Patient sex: M
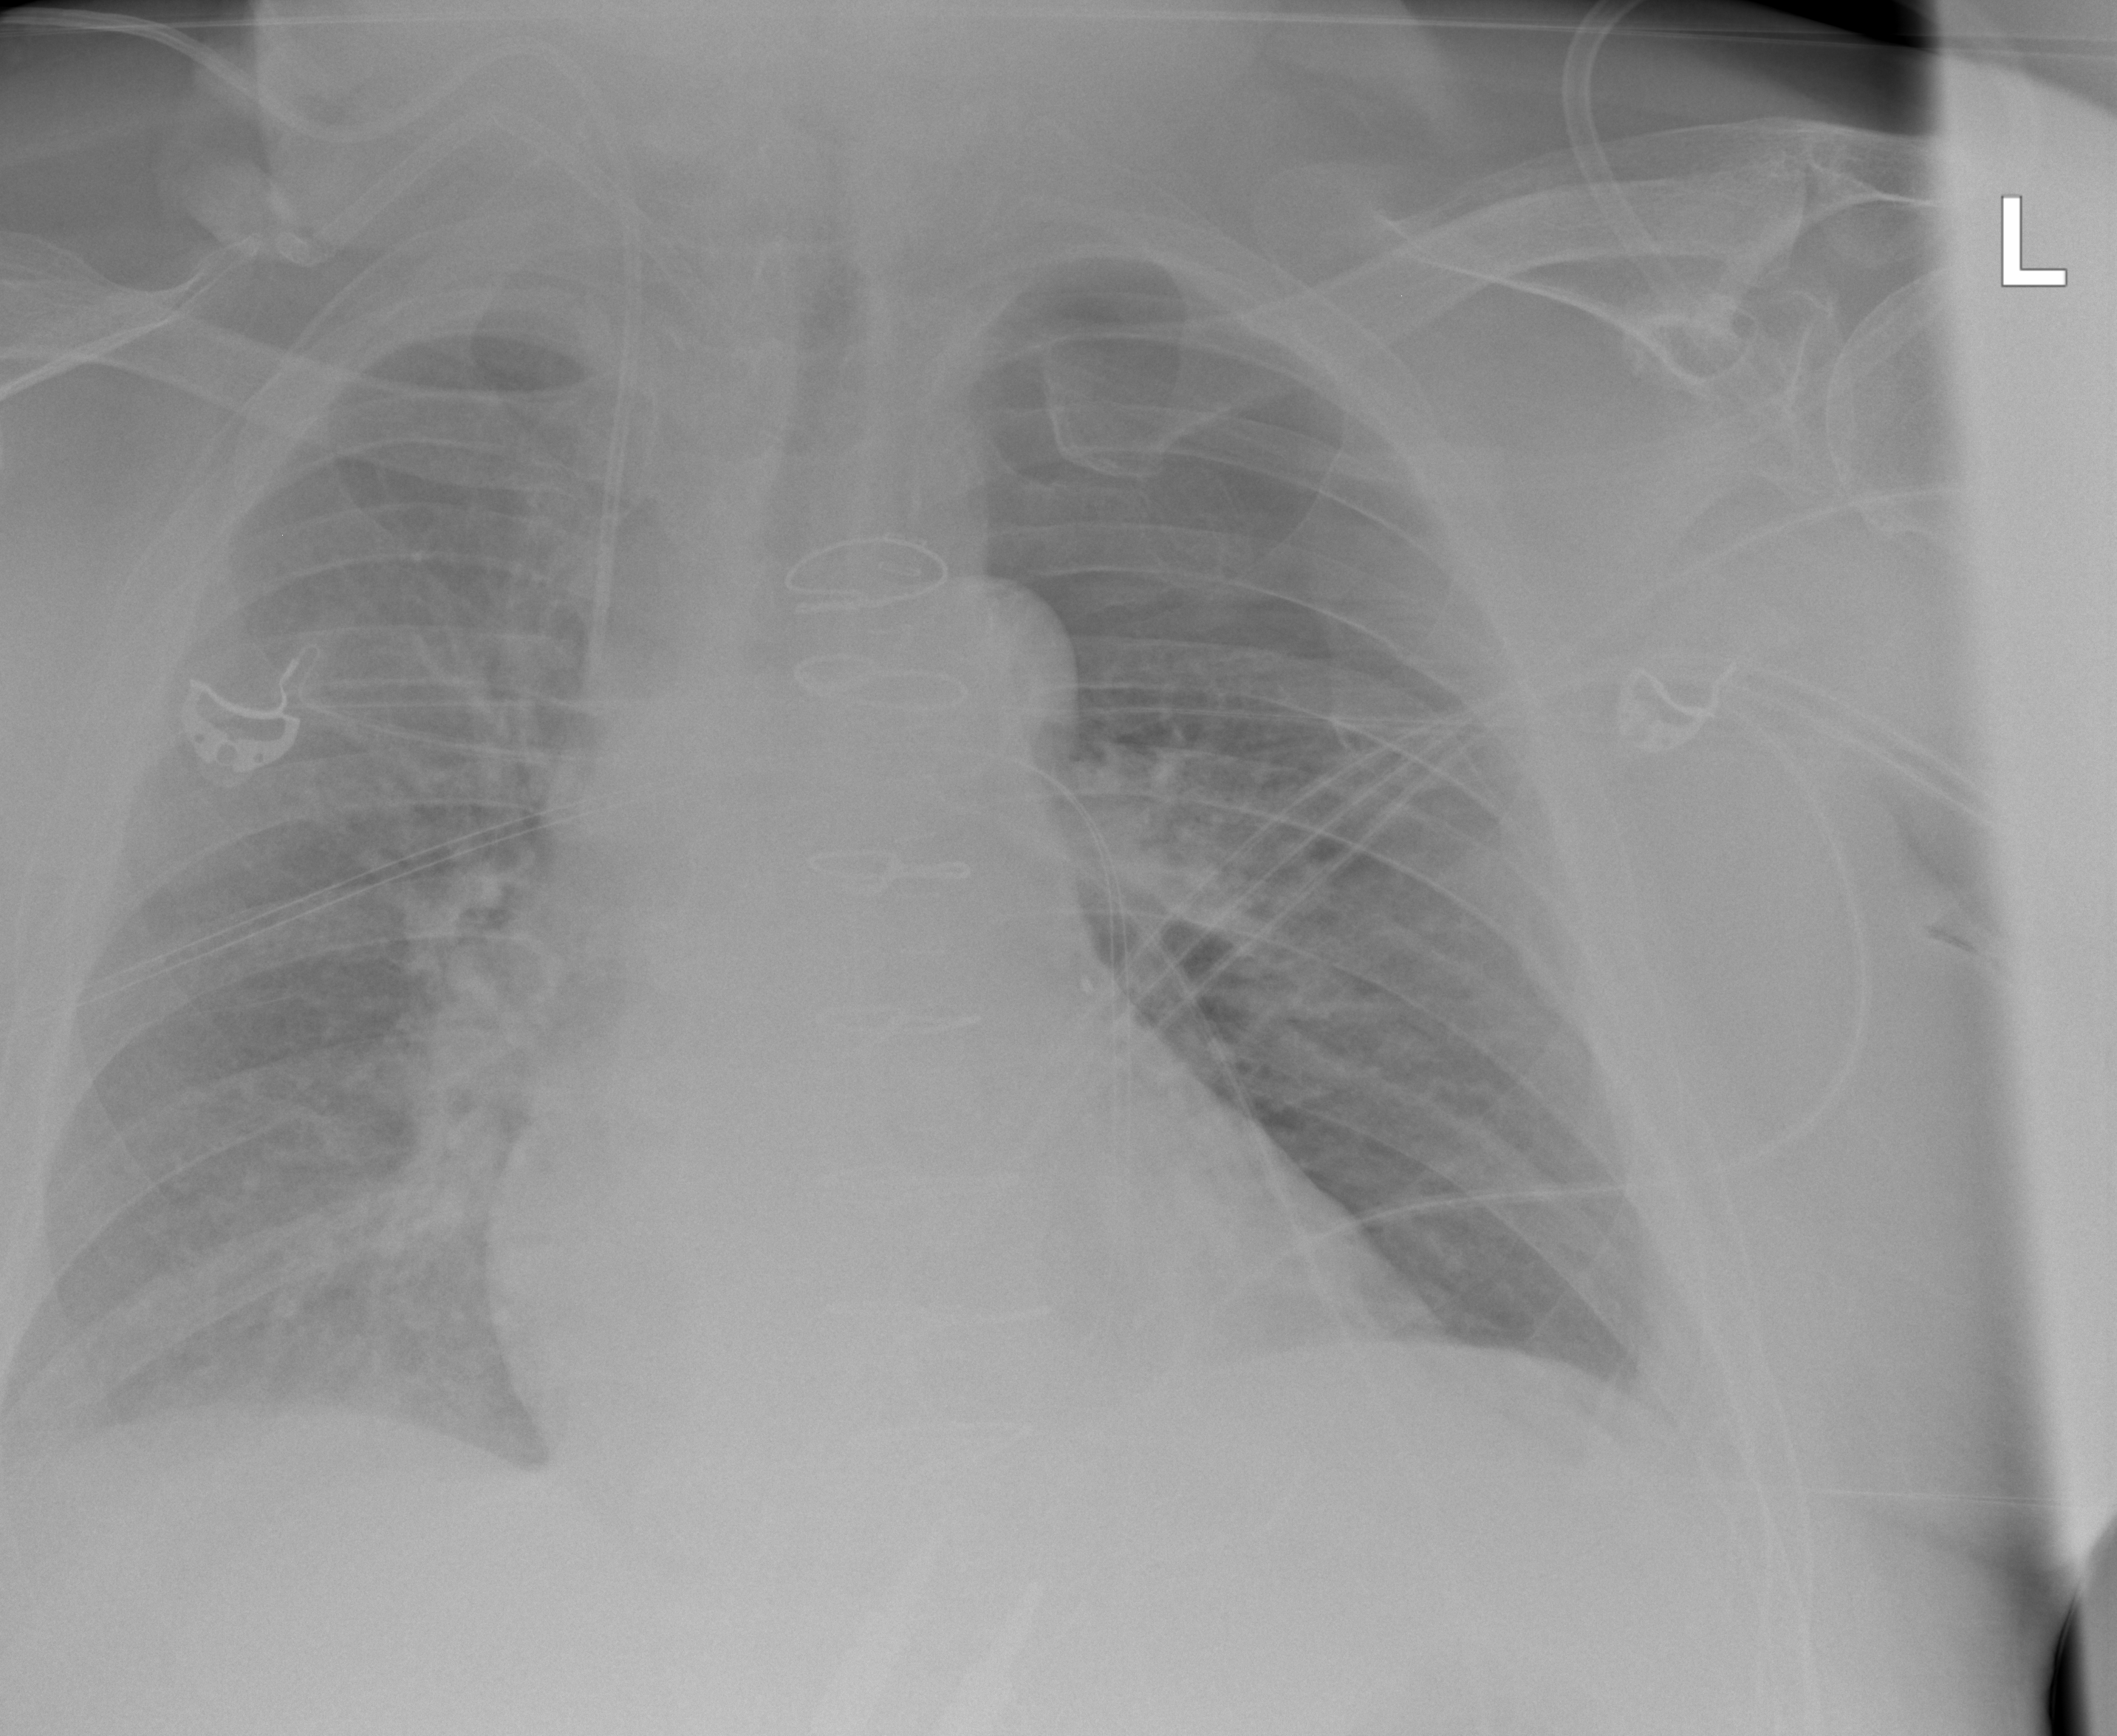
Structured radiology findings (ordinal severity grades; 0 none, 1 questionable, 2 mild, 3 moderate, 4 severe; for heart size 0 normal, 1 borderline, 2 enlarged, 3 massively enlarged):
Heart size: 1
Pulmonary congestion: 0
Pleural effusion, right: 0
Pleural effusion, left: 2
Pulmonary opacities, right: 3
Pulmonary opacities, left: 0
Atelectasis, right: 3
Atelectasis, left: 0